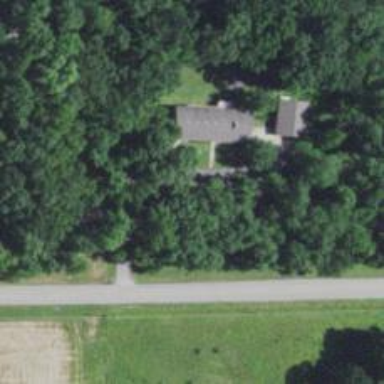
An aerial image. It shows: Driveway leading to service road.